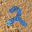
Label: 2